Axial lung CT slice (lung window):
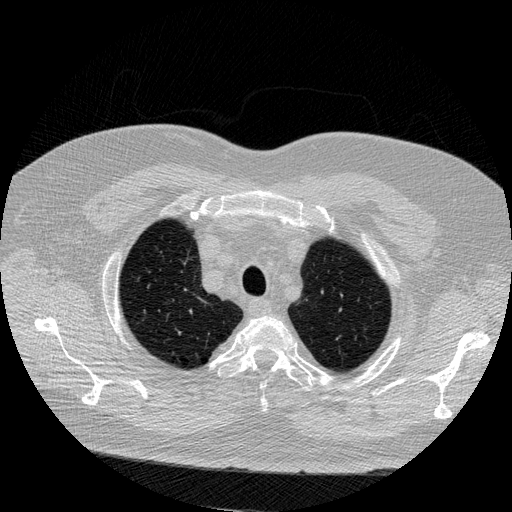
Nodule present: no